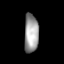
Tissue: lung
Cell type: Pericytes
Senescence score: 0.5821
Nuclear area (px): 539
Mean DAPI intensity: 158.712